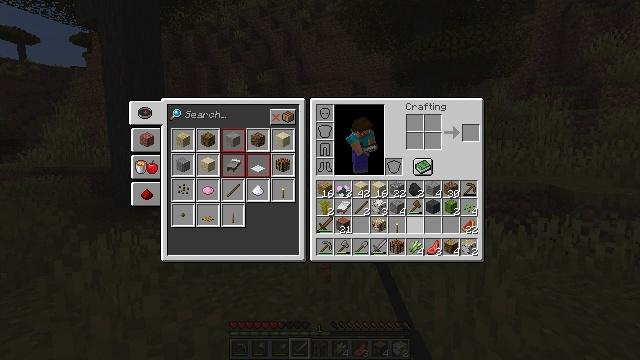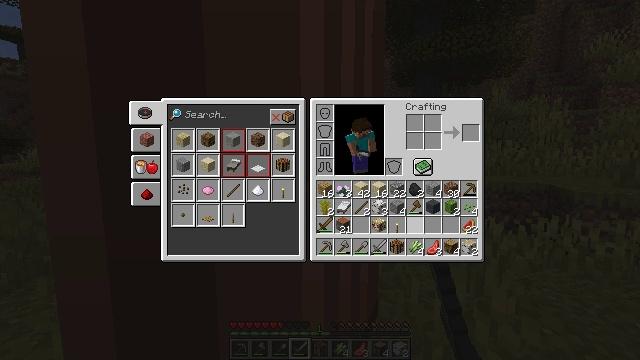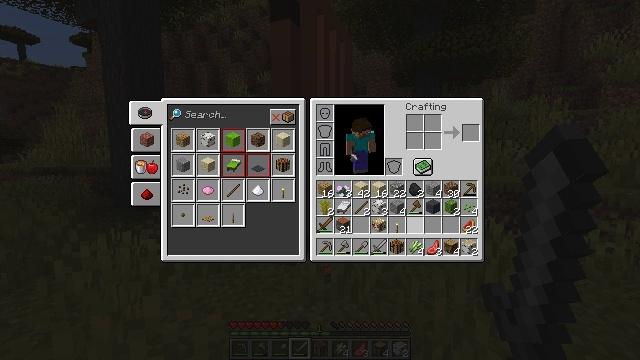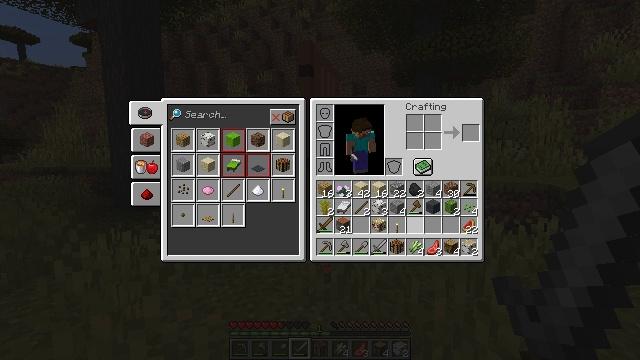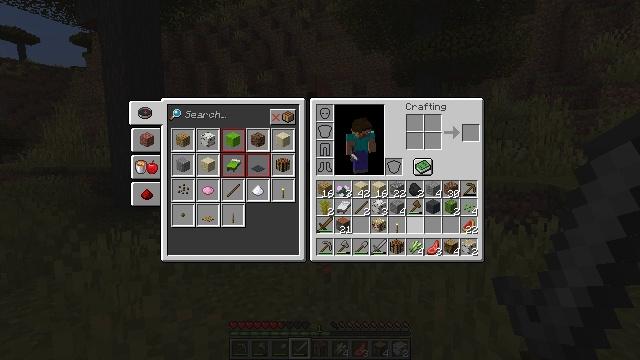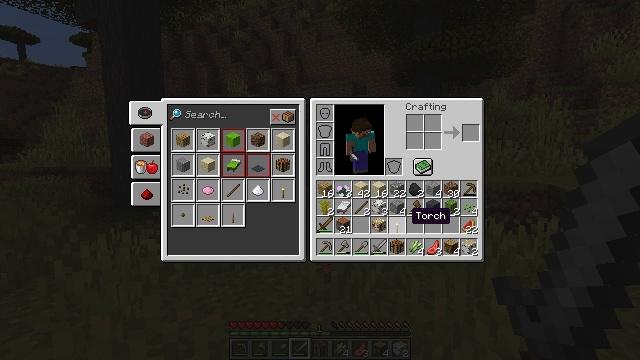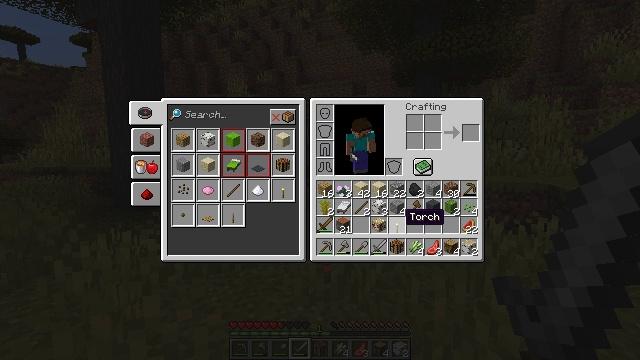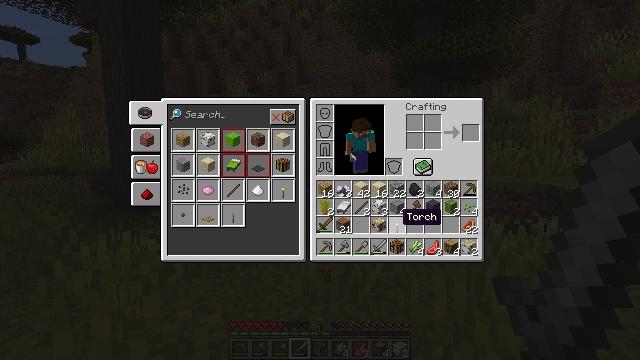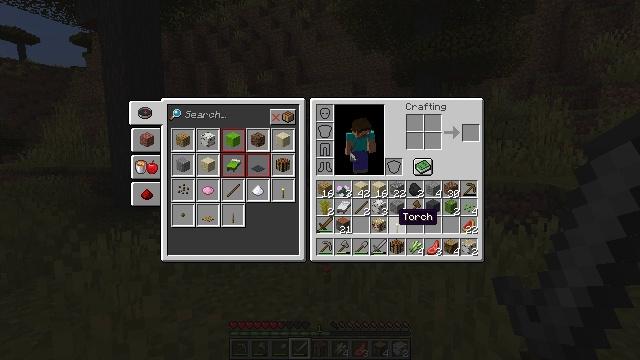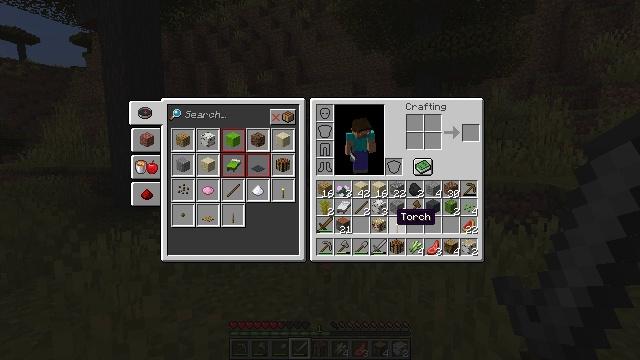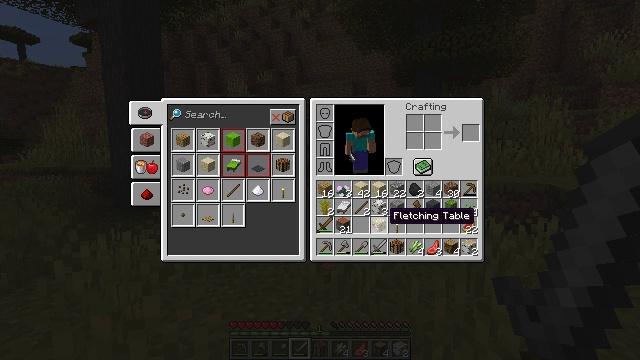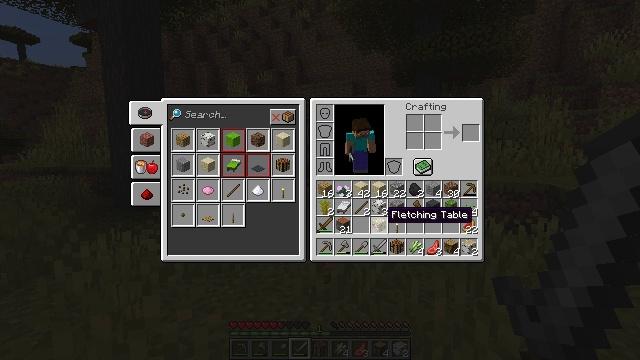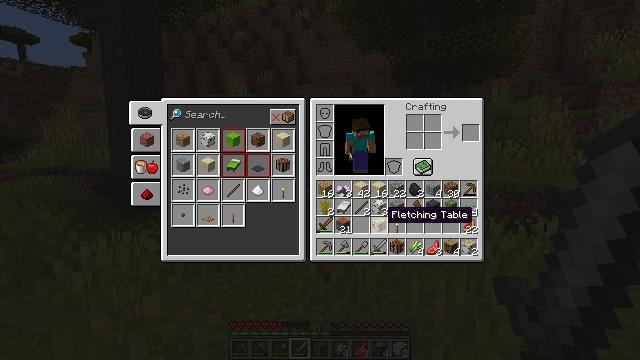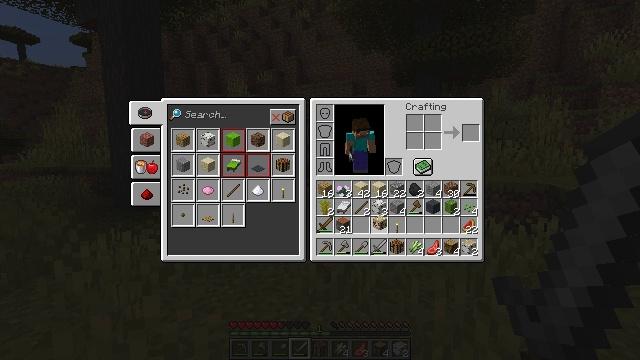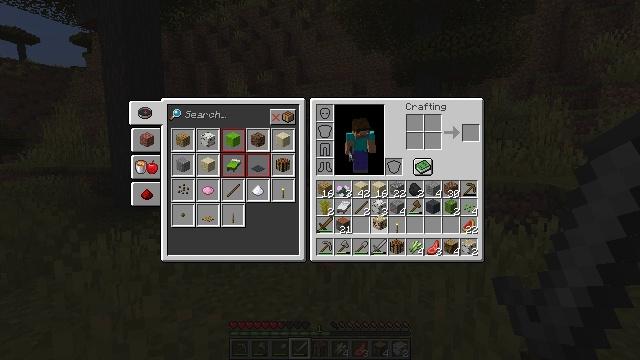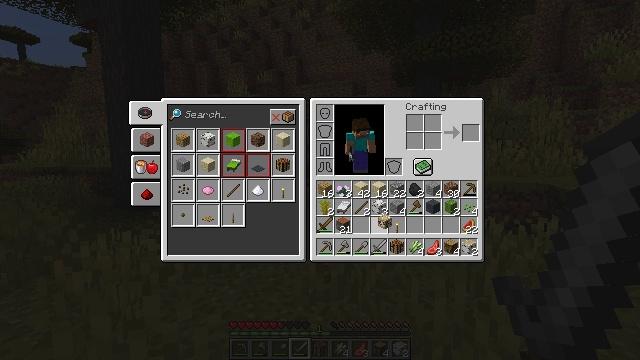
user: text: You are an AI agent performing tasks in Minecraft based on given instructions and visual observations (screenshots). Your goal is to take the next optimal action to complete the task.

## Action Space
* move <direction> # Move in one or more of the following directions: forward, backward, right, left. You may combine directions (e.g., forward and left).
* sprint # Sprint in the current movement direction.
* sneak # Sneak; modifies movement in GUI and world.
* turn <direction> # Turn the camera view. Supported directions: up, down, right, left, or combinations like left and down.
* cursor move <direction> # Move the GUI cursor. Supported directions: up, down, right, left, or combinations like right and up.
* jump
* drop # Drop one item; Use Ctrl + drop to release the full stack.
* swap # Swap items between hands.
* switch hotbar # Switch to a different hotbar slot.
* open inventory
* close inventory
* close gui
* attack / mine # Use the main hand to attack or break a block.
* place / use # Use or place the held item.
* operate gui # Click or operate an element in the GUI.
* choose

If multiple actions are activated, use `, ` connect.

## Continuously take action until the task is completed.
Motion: motion action
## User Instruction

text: Drop a fletching table.
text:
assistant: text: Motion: open gui
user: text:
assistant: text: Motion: no_op
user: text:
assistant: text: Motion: no_op
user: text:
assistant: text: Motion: no_op
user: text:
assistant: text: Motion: no_op
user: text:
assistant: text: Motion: no_op
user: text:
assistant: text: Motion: no_op
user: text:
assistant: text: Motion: no_op
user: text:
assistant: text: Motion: no_op
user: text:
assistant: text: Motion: no_op
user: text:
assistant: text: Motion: no_op
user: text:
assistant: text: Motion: no_op
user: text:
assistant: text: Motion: operate gui
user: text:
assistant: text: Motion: operate gui
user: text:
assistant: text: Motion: no_op
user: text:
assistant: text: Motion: cursor move right
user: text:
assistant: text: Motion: cursor move right
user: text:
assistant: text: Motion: cursor move right
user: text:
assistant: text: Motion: no_op
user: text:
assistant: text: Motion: no_op
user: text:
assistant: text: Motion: no_op
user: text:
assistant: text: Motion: no_op
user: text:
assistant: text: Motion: no_op
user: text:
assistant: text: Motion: no_op
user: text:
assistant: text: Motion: no_op
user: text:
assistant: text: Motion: no_op
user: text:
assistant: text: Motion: no_op
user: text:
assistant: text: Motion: no_op
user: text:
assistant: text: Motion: no_op
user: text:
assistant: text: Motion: no_op